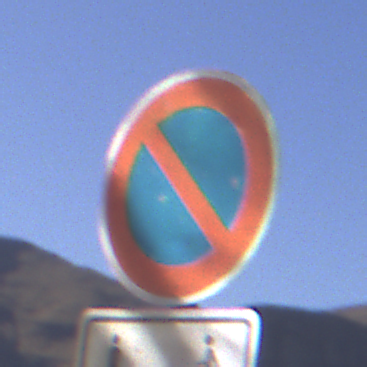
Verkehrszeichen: EingeschraenktesHalteverbot
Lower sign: CarsharingfahrzeugeFrei
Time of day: MorningAfternoon
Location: Outdoor (Nature)
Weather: Clear
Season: NotSpecified
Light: Natural